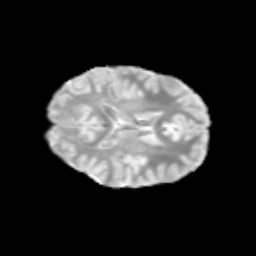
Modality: T2w
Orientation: axial
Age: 10
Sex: female
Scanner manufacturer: siemens
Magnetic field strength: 3 T
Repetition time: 3.8 s
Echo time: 0.07 s